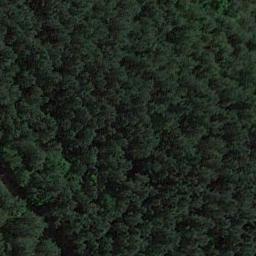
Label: forest